Question: I've been playing around with a couple of DI containers and I like TinyIoC. I was first introduced to it through Nancy/fx.
I'm trying to use it on a current MVC project but cannot seem to get it to instantiate controllers that contain interface parameters in the constructor.
From what I understand it should be straight forward. It even comes with an AutoRegister method takes care of basic registration. I've implemented the IControllerFactory that allows me to override the DefaultControllerFactory for MVC, which simply instantiates controllers, BTW, it does not perform and DI.
I've also implemented IDependancyResolver to leverage TinyIoC. But instantiating controllers doesn't work. Do you have sample code I can see that illustrates how to use it for instantiating controllers using TinyIoC?
Here's what I have so far.
ControllerFactory Code
'''
public class TinyIoCControllerFactory : IControllerFactory
{
private readonly TinyIoCContainer _container;
public TinyIoCControllerFactory(TinyIoCContainer container)
{
_container = container;
}
public IController CreateController(RequestContext requestContext, string controllerName)
{
return (_container.CanResolve<IController>(controllerName))
? _container.Resolve<IController>(controllerName)
: null;
}
public SessionStateBehavior GetControllerSessionBehavior(RequestContext requestContext, string controllerName)
{
return SessionStateBehavior.Default;
}
public void ReleaseController(IController controller)
{
var disposeable = (IDisposable) controller;
if (disposeable == null) return;
disposeable.Dispose();
}
}
'''
DependencyResolver Code
'''
public class TinyIoCResolver : IDependencyResolver
{
private readonly TinyIoCContainer _container;
public TinyIoCResolver(TinyIoCContainer container)
{
_container = container;
}
public object GetService(Type serviceType)
{
return _container.Resolve(serviceType);
}
public IEnumerable<object> GetServices(Type serviceType)
{
return _container.ResolveAll(serviceType, true);
}
}
'''
Registration code
'''
public static void RegisterContainer(TinyIoCContainer container)
{
ControllerInstaller.Install(container);
RepositoryInstaller.Install(container);
container.Register<IControllerFactory>(new TinyIoCControllerFactory(container));
DependencyResolver.SetResolver(new TinyIoCResolver(container));
}
public static void Install(TinyIoCContainer container)
{
container.Register<ISomeDBContext, SomeDbContext>();
container.Register<ISomeRepository, SomeRepository>();
}
public static void Install(TinyIoCContainer container)
{
container.Register<IController, HomeController>();
container.Register<IController, TestController>();
}
'''
Do I need to use the UsingConstructor() method to force instantiation? If so, how do I use it?
Here's a snapshot of the error just for Home controller which has no constructor parameters.

The error message is the same for controllers with arguments as well. The end result is that no controllers are being instantiated.
Thanks
Tim
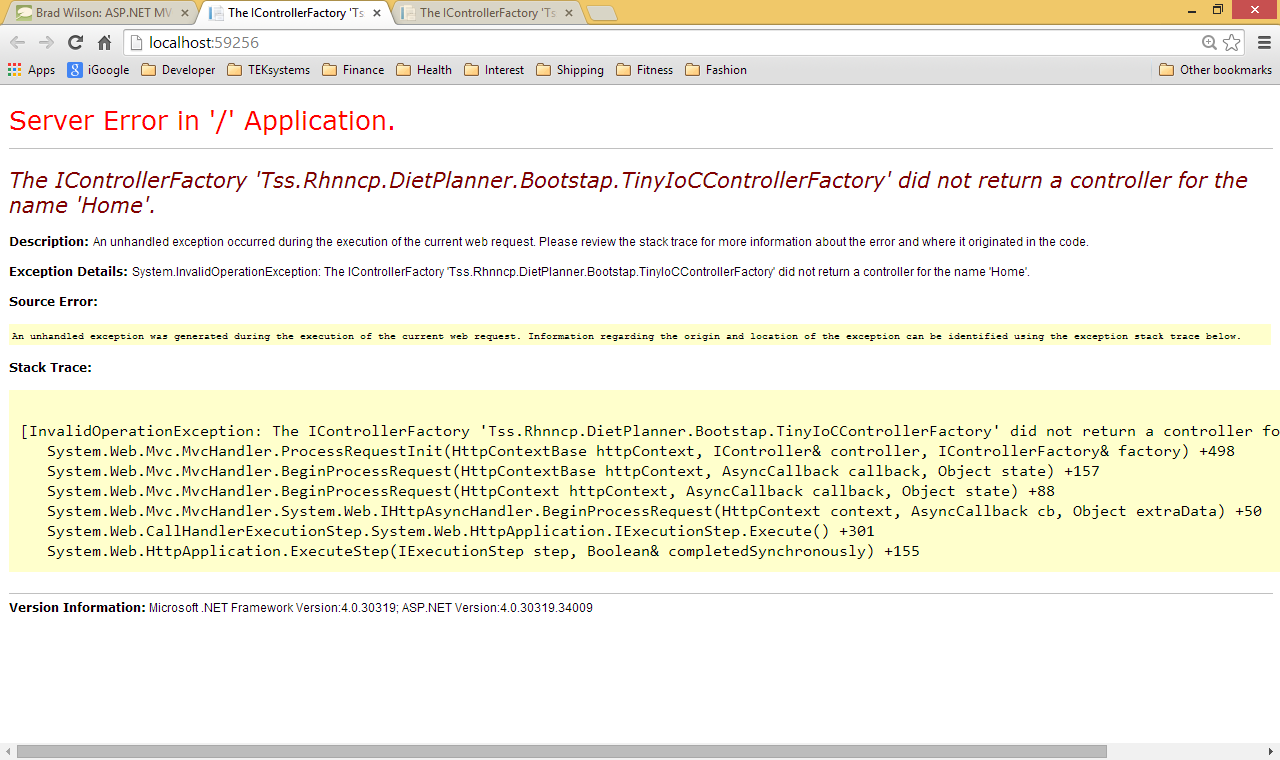
Answer: With a decent dependency injection container you don't have to create your own IControllerBuilder.
You only need to register your TinyIoCResolver (IDependencyResolver) and the ASP.NET MVC will do the rest.